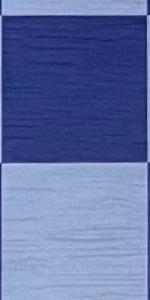
Label: Empty